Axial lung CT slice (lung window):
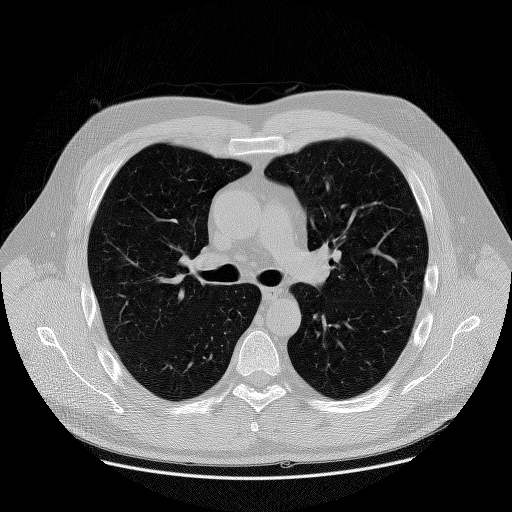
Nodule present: no